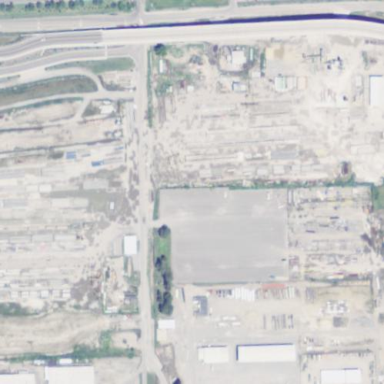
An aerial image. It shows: Industrial area with factory.